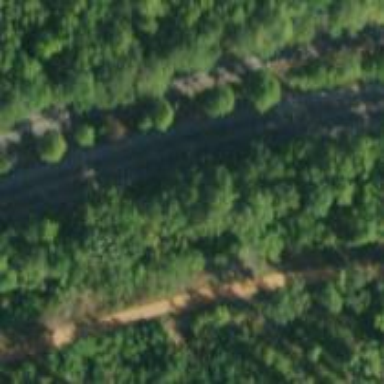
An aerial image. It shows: Railway track.